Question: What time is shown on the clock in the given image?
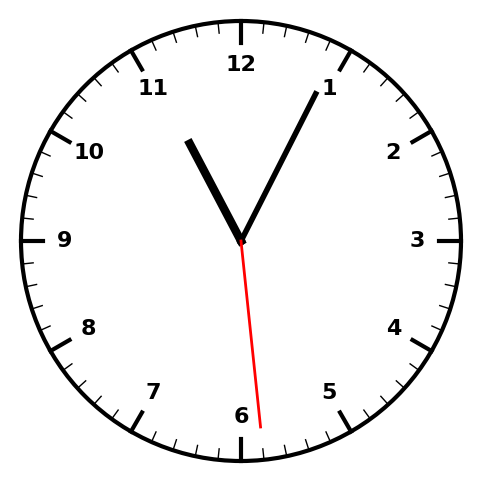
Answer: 11:04:29